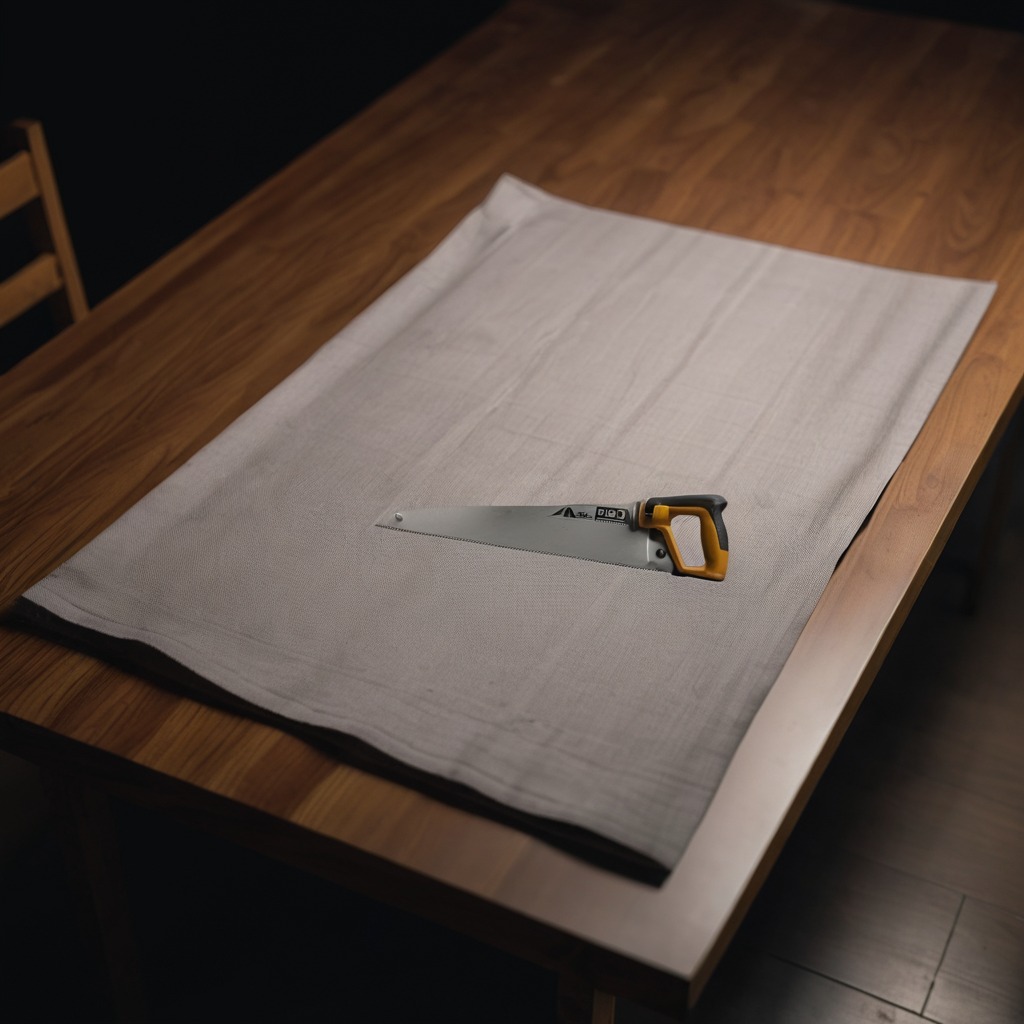
A metal saw lies on a wooden table inside a workshop at night.